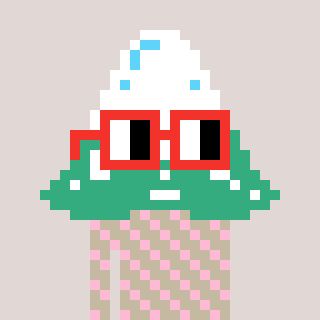
a pixel art character with square red glasses, a snowy mountain-shaped head and a bege-colored body on a warm background